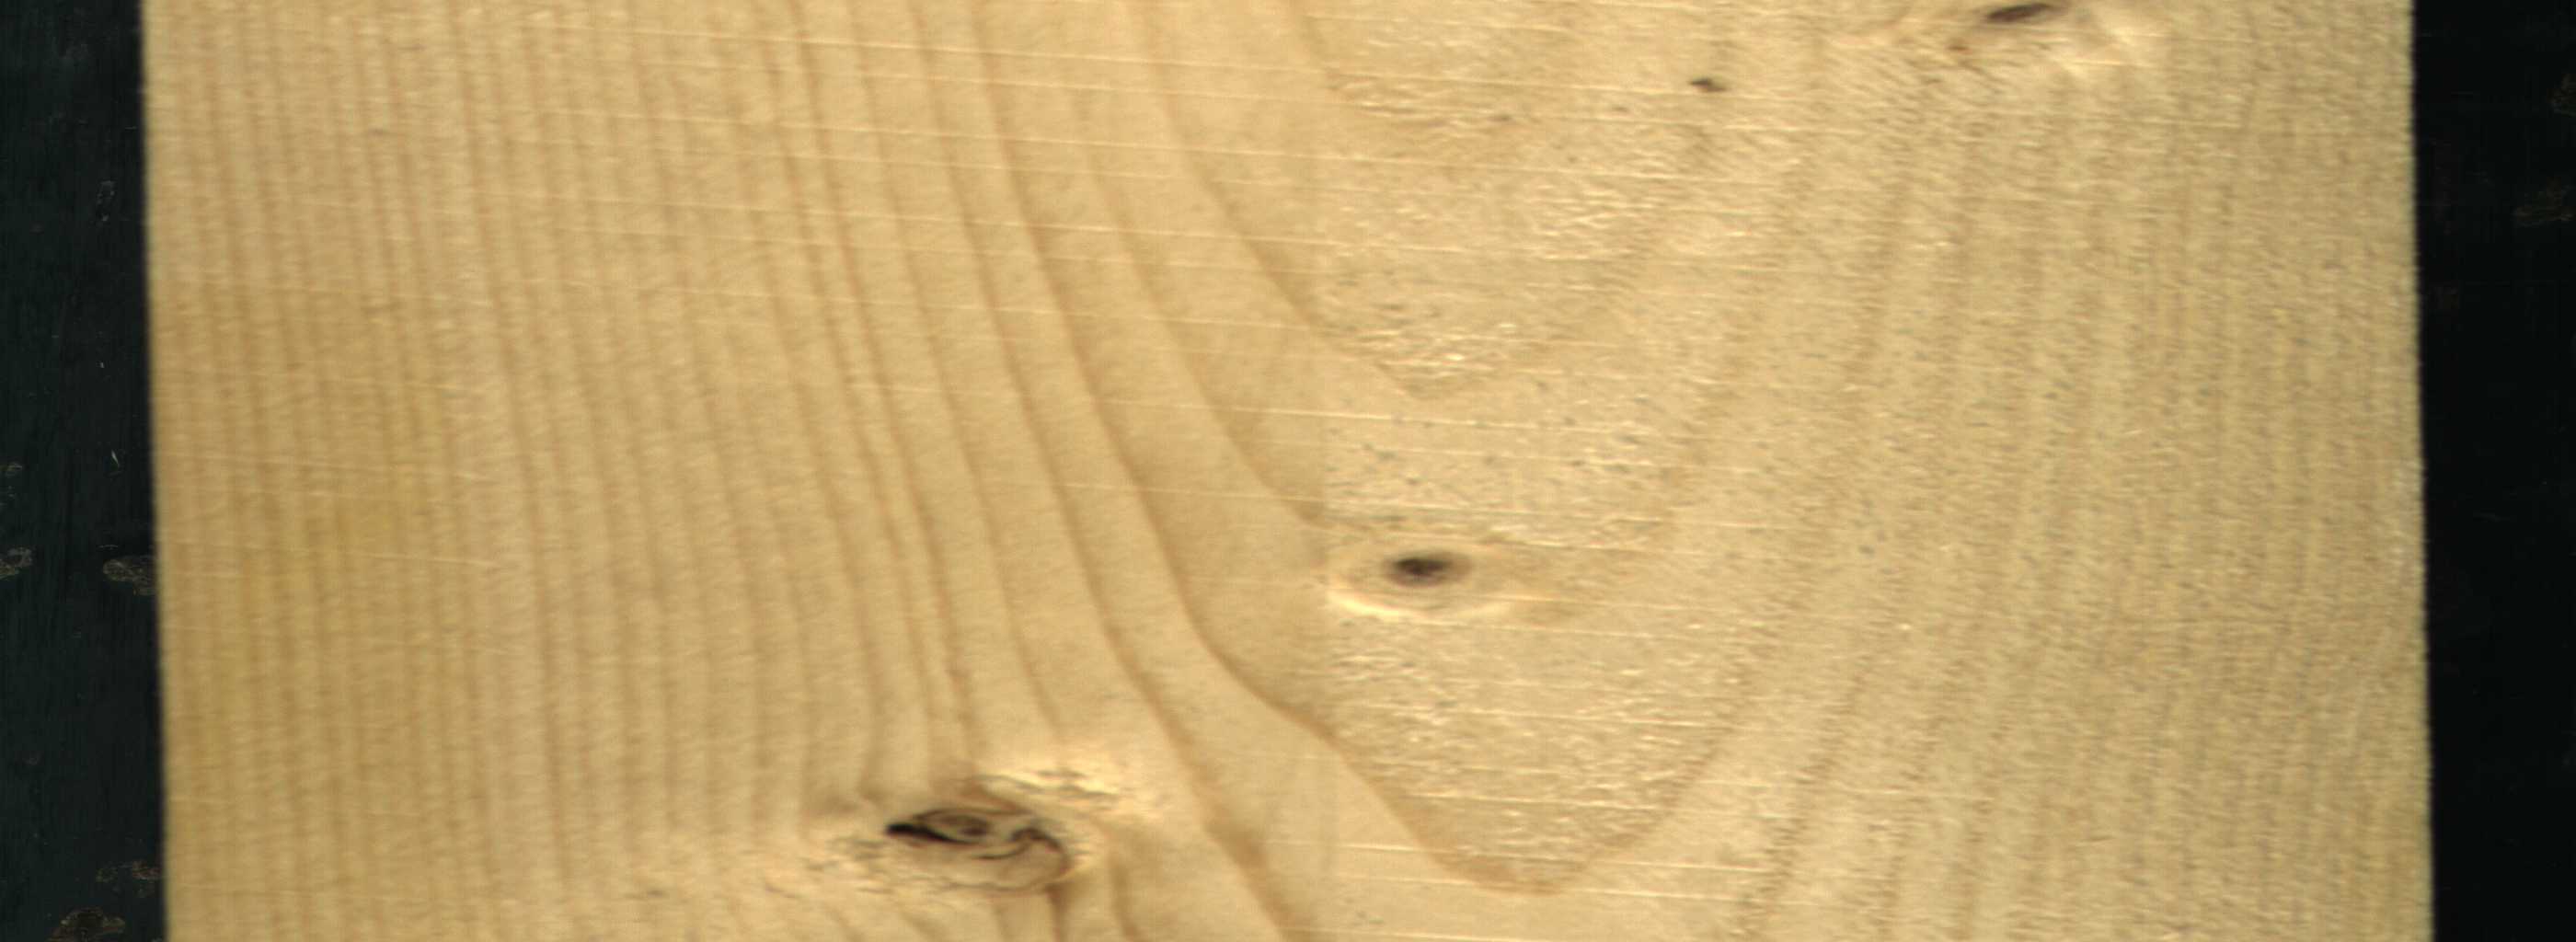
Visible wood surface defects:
Dead_Knot
Live_Knot
Live_Knot